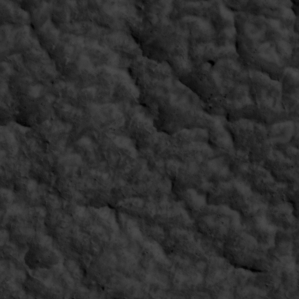
Label: non_frost